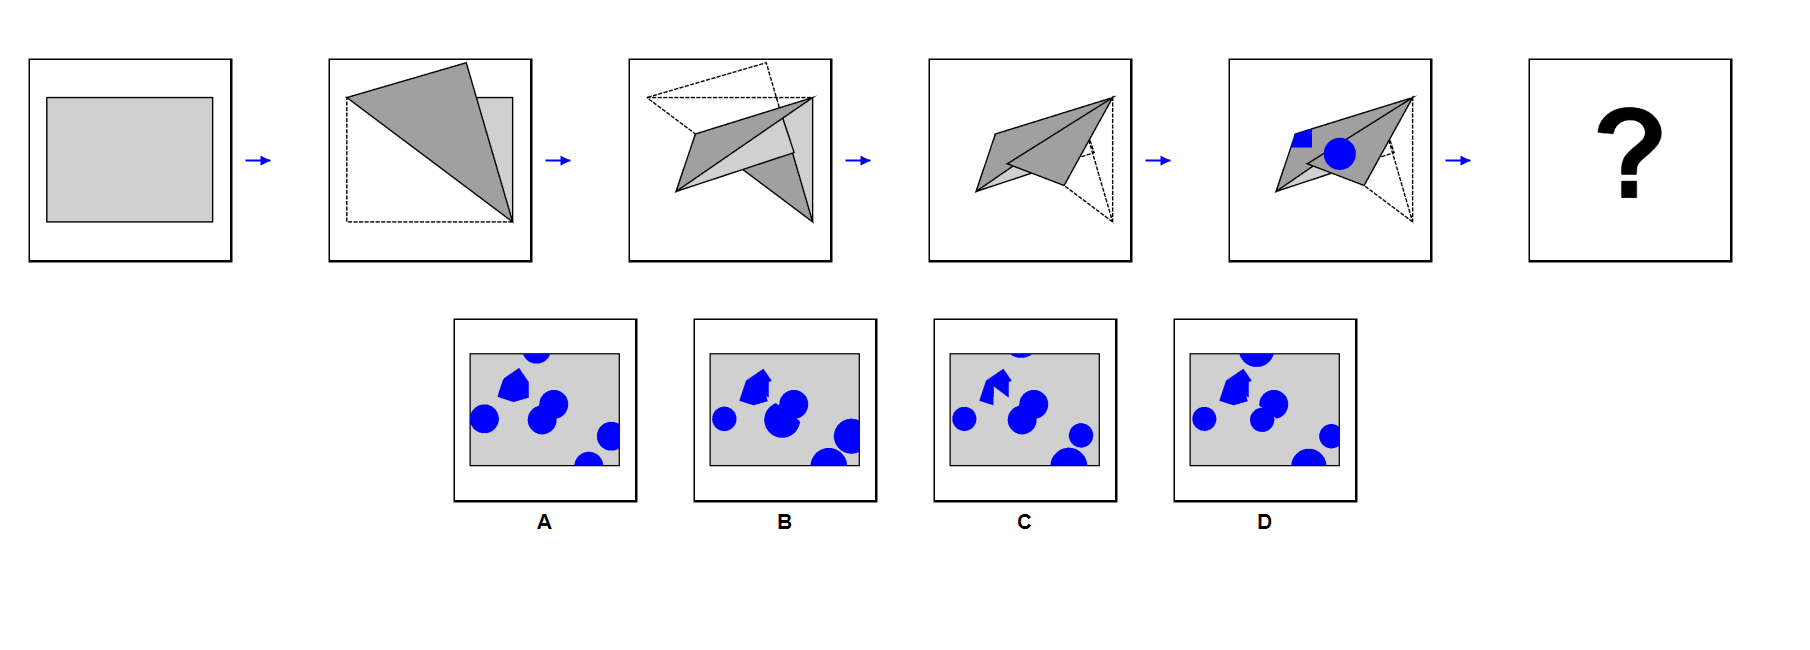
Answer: A